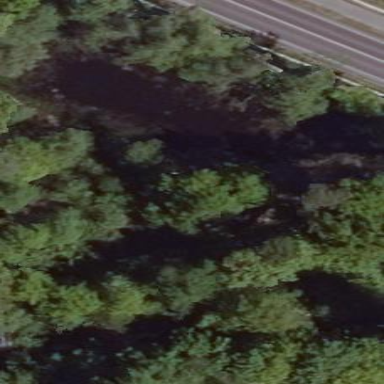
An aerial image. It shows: Pond surrounded by natural water.